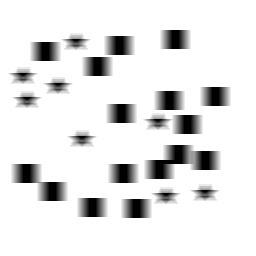
Squares: 16
Triangles: 0
Stars: 8
Total shapes: 24